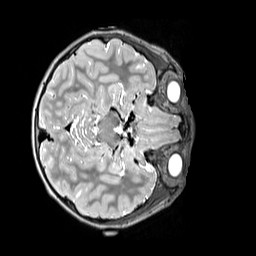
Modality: T2w
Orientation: axial
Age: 10
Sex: female
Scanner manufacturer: siemens
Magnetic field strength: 3 T
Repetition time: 3.2 s
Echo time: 0.408 s